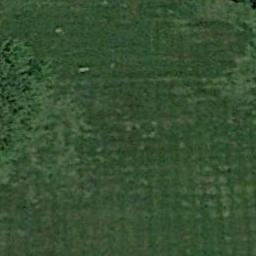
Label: meadow